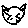
Label: cat